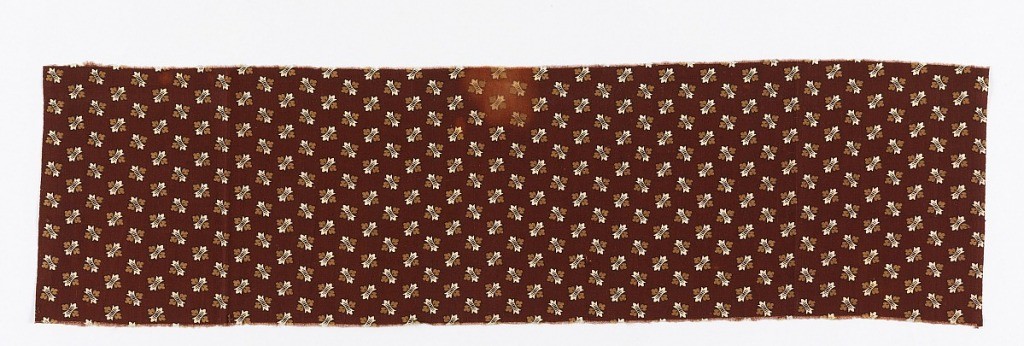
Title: Textile
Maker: Merrimack Manufacturing Company, American, founded 1822
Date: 1870–80
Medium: cotton Technique: roller printed on plain weave
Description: Offset repeat of a small allover stylized leaf pattern in reddish brown, tan and black on a white ground.